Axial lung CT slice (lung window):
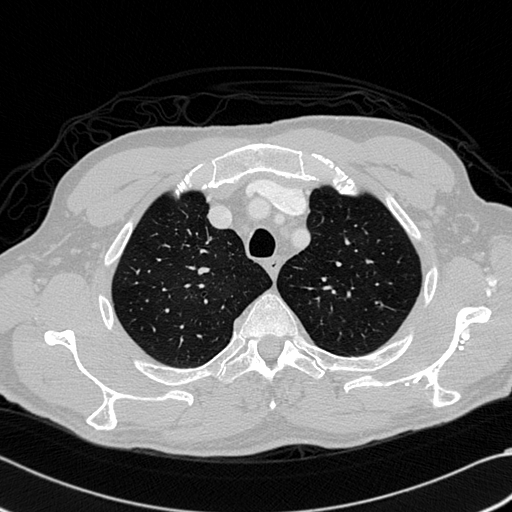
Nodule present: no